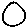
Label: circle